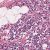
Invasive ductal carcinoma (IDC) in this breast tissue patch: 1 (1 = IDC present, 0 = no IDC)